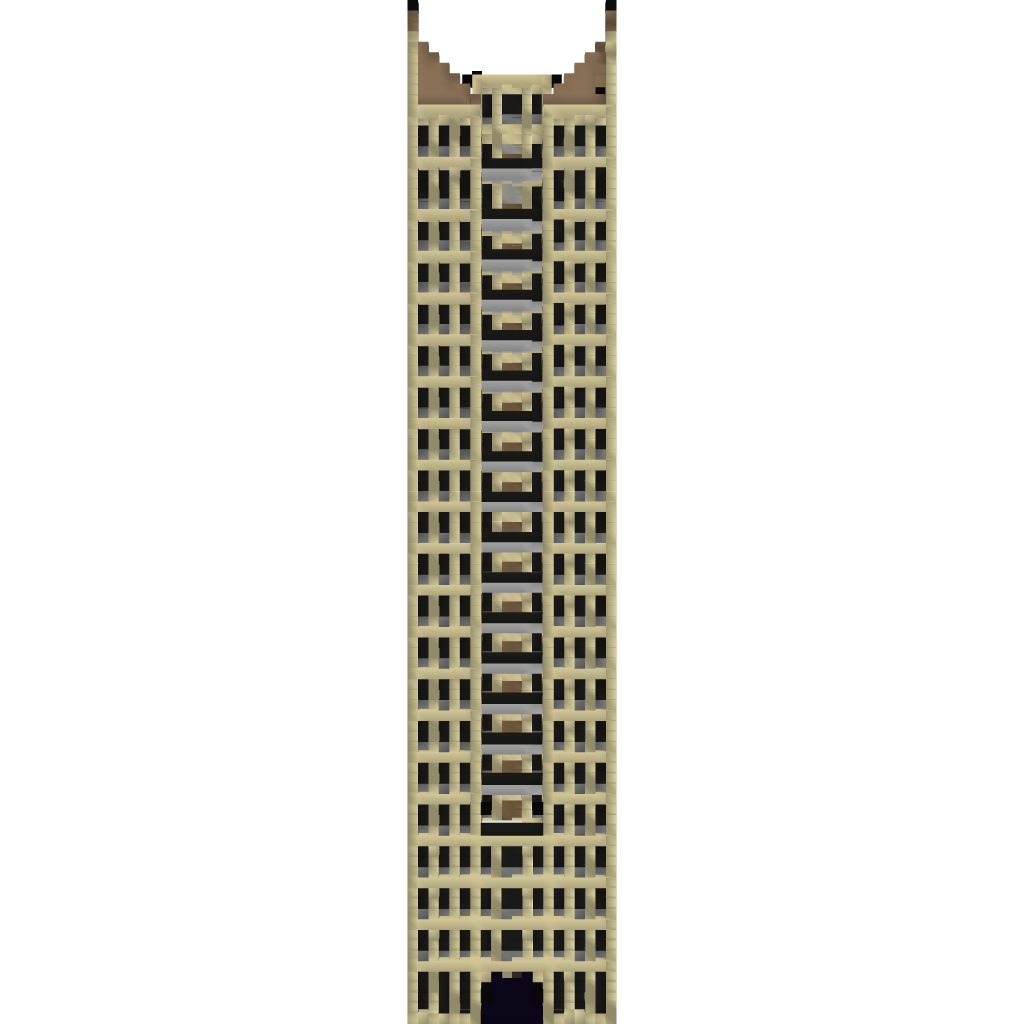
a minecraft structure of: Sandstone Tower